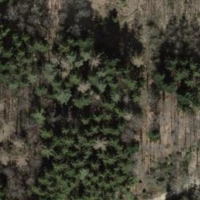
EUNIS habitat code: 44
Species observed at this site:
Angelica sylvestris